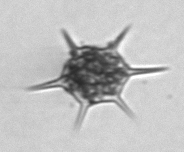
Label: Dictyocha